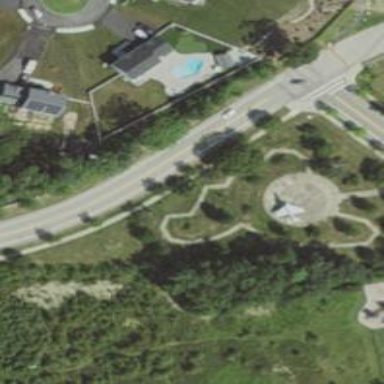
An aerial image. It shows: Memorial site with historic significance.